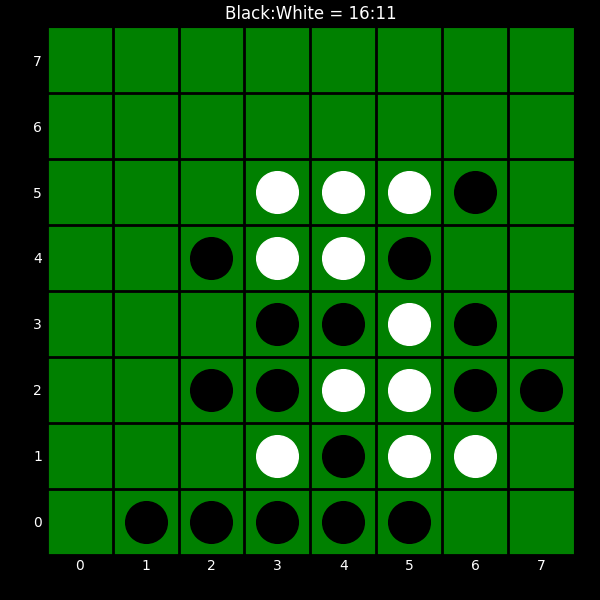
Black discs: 16
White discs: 11